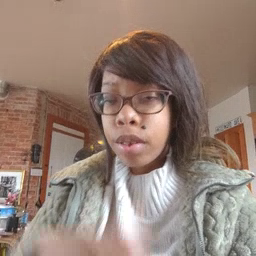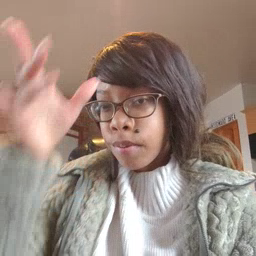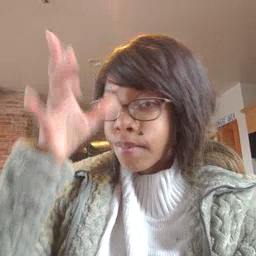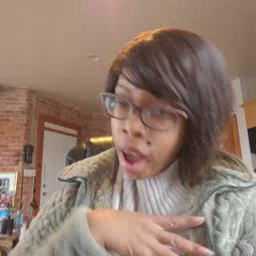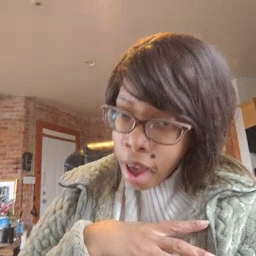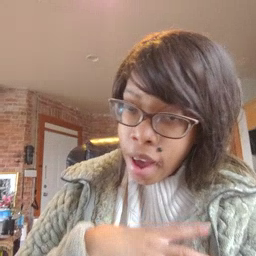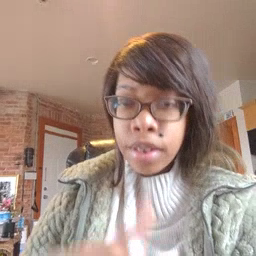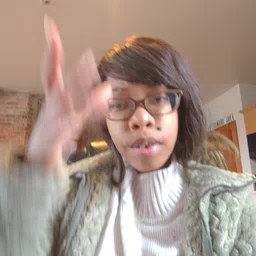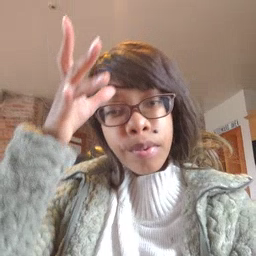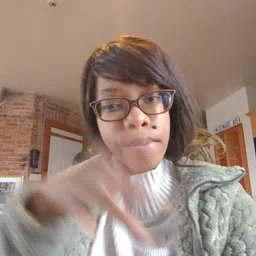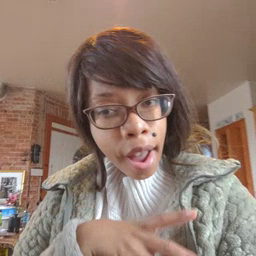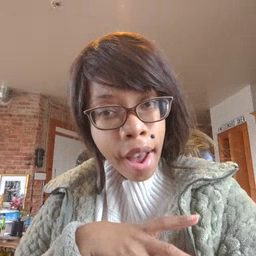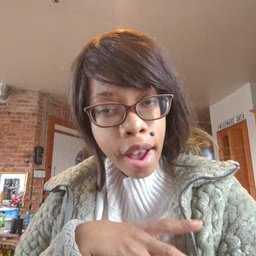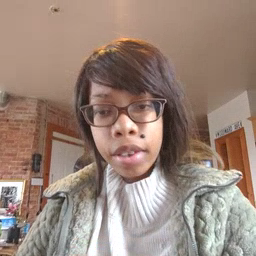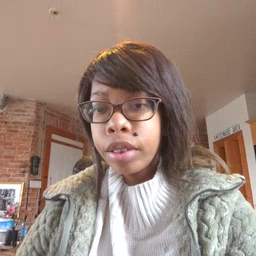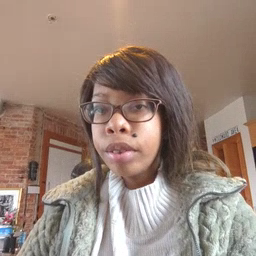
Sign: man